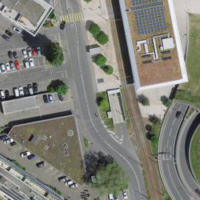
EUNIS habitat code: 57
Species observed at this site:
Lepidium draba
Euphorbia cyparissias
Sedum album
Phaneroptera nana
Campanula rotundifolia
Salvia pratensis